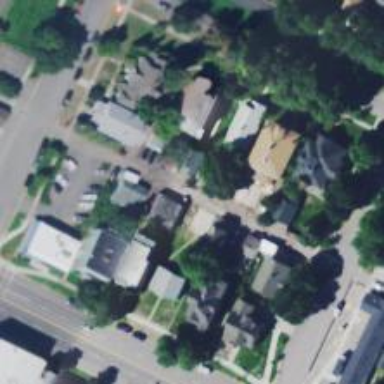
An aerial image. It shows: Sidewalk.